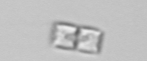
Label: Bacillariophyceae_morphotype1